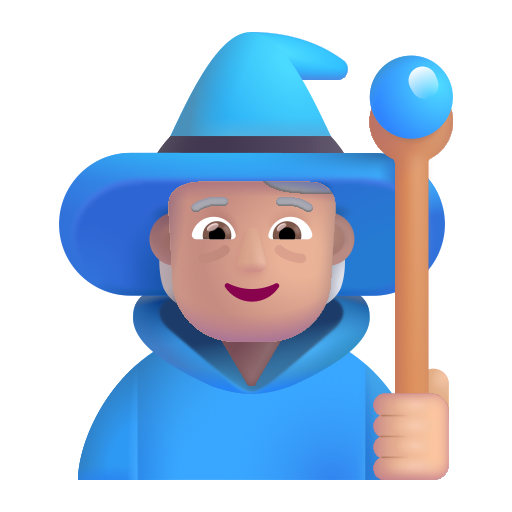
person mage color  light